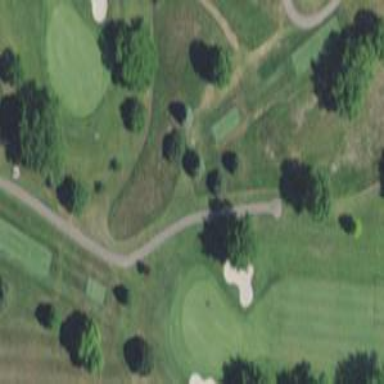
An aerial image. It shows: Rough grass surface on golf course.